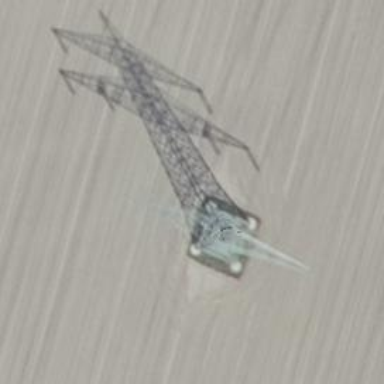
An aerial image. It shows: Towering power structure.